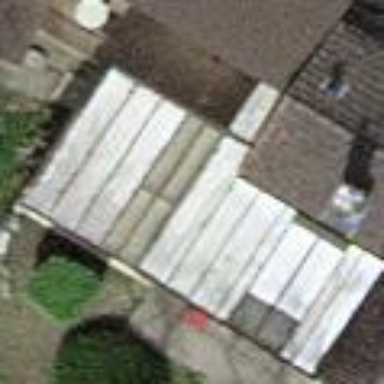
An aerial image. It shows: Shed building.